Aerial crown-view tile of a tropical tree (Barro Colorado Island, Panama), acquired 20240813:
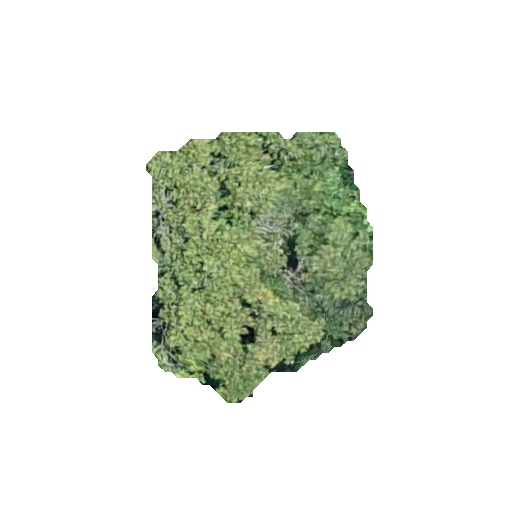
Species: Apeiba membranacea
GBIF accepted scientific name: Apeiba membranacea
Crown area: 73.515 m²